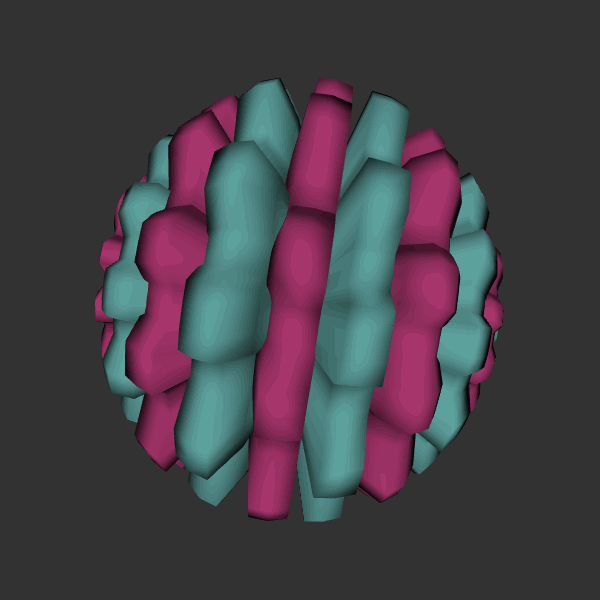
Background: dark